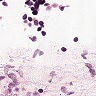
Metastatic tissue present: no